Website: crate-barrel
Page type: customer-info-address
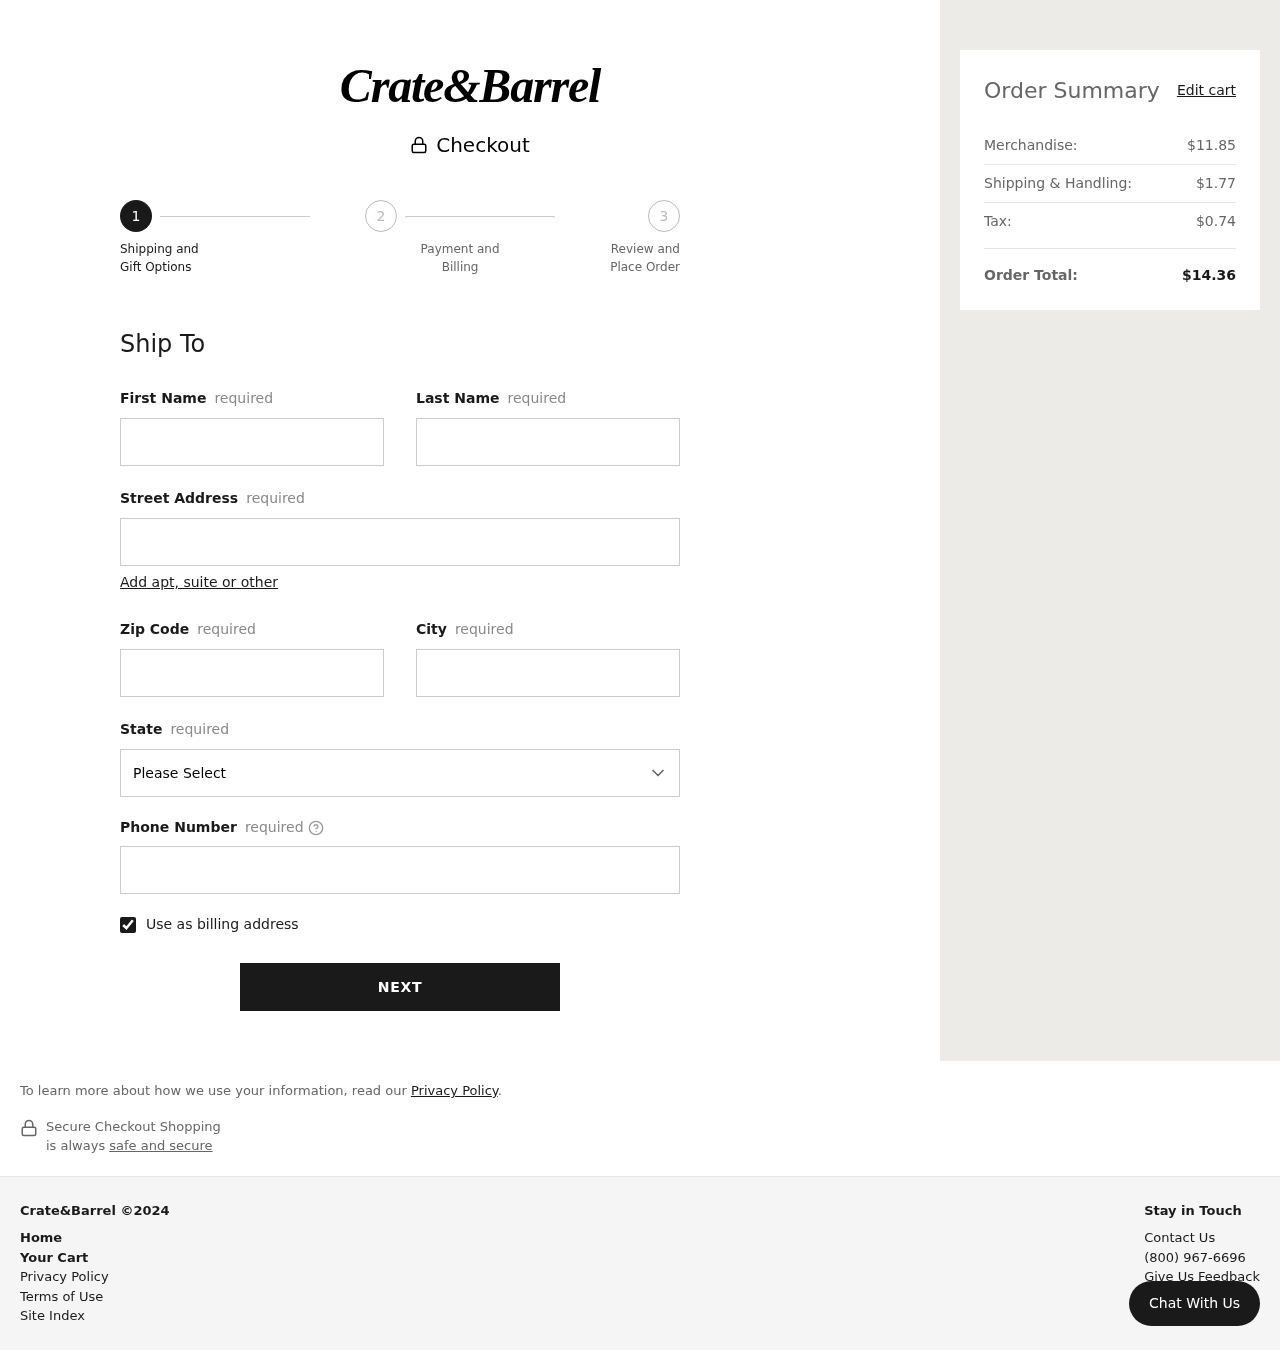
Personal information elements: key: PII_CITY
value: Harrisshire
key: PII_FIRSTNAME
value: Amanda
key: PII_LASTNAME
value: Kennedy
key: PII_PHONE
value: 5619394635
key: PII_POSTCODE
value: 55113
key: PII_STATE
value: Minnesota
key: PII_STREET
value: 35747 Dawn Fords Apt. 986
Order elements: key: ORDER_SUBTOTAL
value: $11.85
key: ORDER_SHIPPING_COST
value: $1.77
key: ORDER_TAX
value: $0.74
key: ORDER_TOTAL
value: $14.36